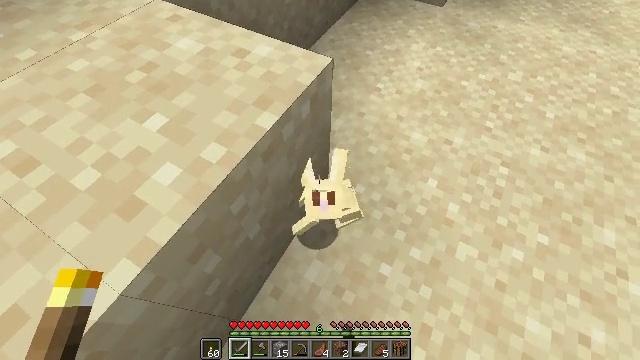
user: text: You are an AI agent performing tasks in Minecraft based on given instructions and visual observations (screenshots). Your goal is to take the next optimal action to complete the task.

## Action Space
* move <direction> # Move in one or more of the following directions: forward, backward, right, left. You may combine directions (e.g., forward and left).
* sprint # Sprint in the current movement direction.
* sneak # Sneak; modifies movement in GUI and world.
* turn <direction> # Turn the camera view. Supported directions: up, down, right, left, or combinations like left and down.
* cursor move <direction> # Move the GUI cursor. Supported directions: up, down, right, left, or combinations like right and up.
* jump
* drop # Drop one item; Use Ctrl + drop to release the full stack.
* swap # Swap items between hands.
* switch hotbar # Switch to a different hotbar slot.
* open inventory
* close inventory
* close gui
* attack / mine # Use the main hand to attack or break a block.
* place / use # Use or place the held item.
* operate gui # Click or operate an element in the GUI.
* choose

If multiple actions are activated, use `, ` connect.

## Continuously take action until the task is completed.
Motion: motion action
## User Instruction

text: Combat the rabbit.
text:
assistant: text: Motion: no_op